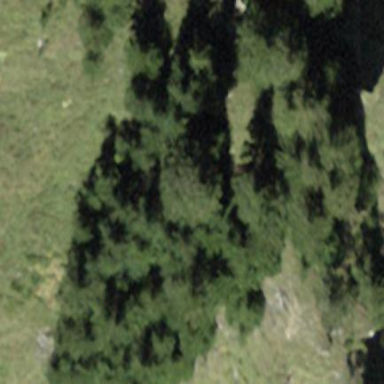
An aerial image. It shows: Forest area.